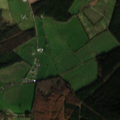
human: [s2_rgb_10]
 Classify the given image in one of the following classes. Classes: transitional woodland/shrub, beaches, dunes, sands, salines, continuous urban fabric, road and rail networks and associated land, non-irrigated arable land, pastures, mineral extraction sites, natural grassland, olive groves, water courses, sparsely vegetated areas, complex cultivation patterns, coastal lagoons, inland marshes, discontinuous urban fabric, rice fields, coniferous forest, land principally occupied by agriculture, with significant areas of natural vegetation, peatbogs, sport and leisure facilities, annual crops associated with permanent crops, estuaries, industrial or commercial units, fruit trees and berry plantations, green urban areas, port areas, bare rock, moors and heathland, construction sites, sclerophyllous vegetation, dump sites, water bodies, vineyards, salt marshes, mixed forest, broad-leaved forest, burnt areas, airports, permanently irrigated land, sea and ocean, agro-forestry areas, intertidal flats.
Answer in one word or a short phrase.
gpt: non-irrigated arable land, pastures, coniferous forest